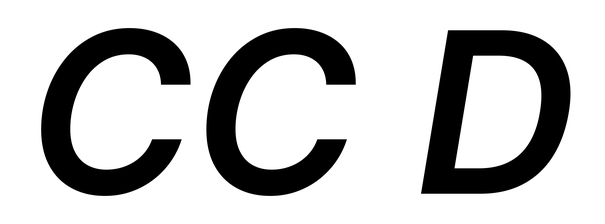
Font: Inter-Italic_SemiBold_Italic